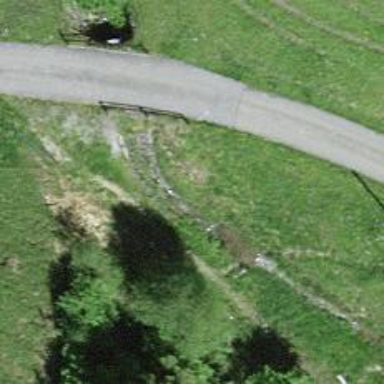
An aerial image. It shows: Culvert tunnel.